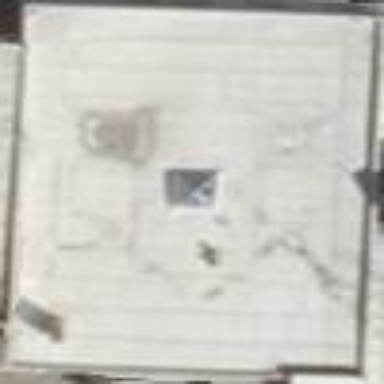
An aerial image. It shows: Part of building.